Interaction volume radius: 10 \u00c5
Interaction volume height: 20 \u00c5
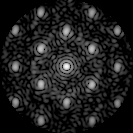
Disorder parameter: 0.3413